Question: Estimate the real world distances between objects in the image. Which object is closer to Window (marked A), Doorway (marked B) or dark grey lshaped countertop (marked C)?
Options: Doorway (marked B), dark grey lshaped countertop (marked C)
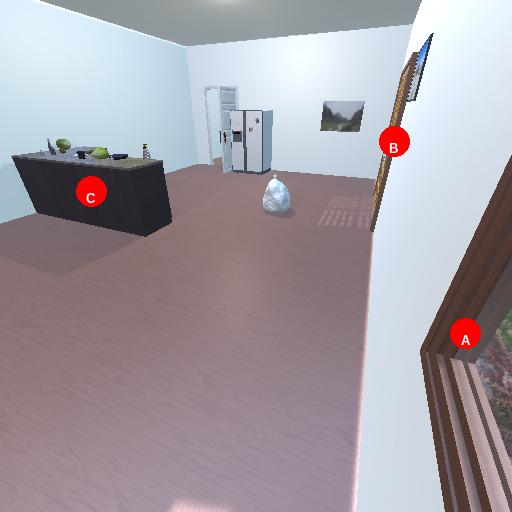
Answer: Doorway (marked B)